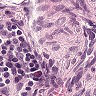
Metastatic tissue present: no